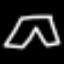
Label: pants